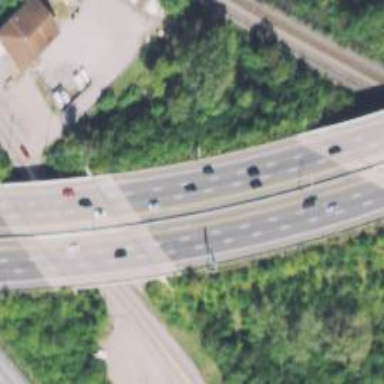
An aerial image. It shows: Motorway with embankment.